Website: apple
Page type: customer-info-address
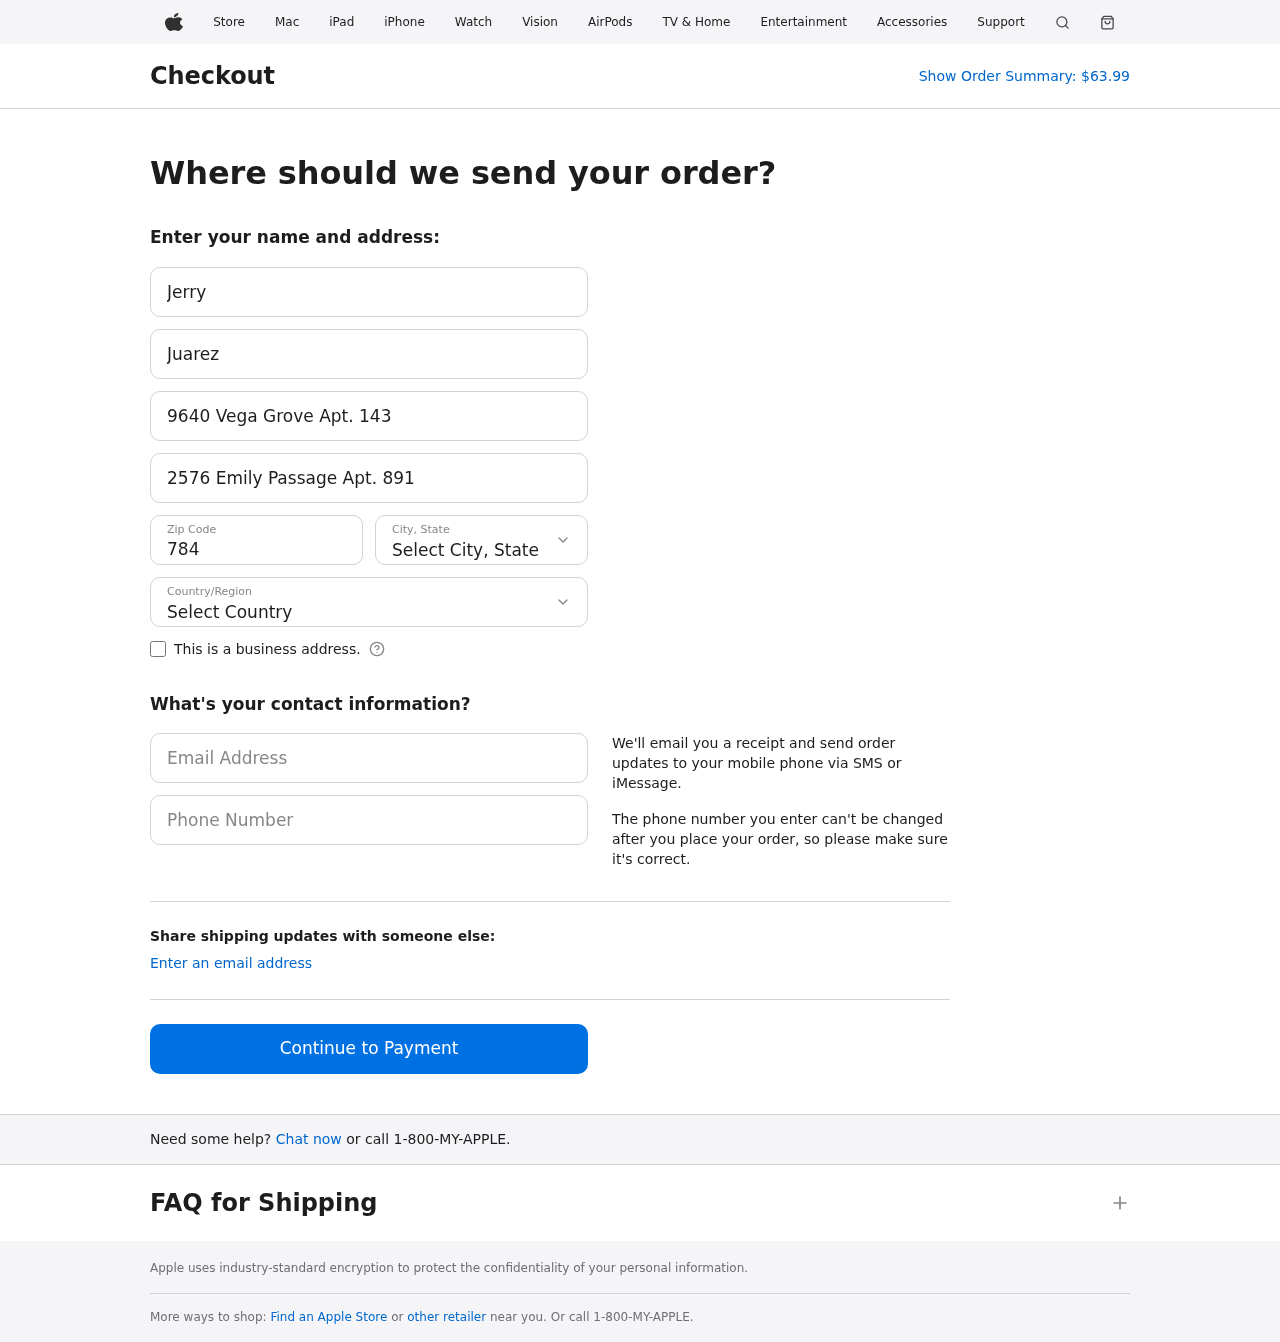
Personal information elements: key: PII_CITY_STATE
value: West Racheltown, CA
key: PII_COUNTRY
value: United States
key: PII_EMAIL
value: jerry.juarez@hotmail.com
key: PII_FIRSTNAME
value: Jerry
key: PII_LASTNAME
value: Juarez
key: PII_PHONE
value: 4986685216
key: PII_POSTCODE
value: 78405
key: PII_STREET
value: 9640 Vega Grove Apt. 143
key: PII_STREET2
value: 2576 Emily Passage Apt. 891
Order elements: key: ORDER_TOTAL
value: $63.99